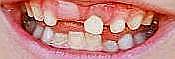
Condition: hypodontia